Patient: sex M, age 71
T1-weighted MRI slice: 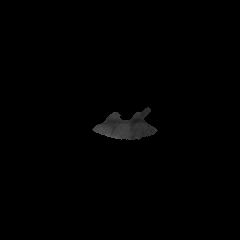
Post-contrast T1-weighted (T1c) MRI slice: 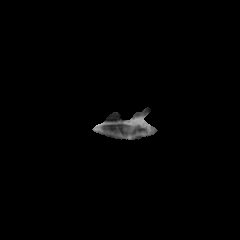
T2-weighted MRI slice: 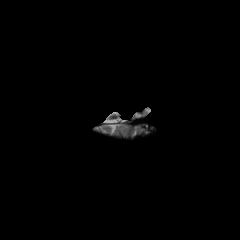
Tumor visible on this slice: yes
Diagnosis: Glioblastoma, IDH-wildtype
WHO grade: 4